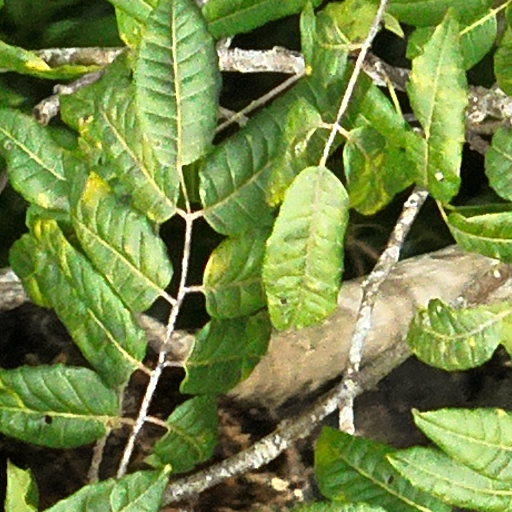
Species: Astronium graveolens
GBIF accepted scientific name: Astronium graveolens
Crown area (m\u00b2): 112.53